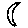
Label: moon